Field crop: maize
Growth stage: 2
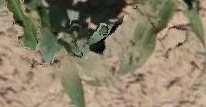
Species: maize